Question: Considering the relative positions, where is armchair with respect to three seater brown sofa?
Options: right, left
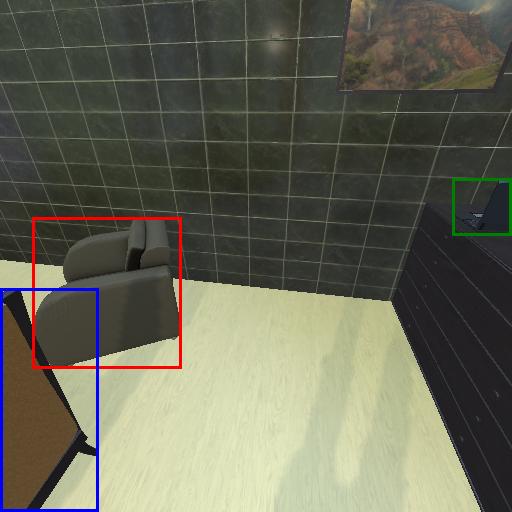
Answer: right